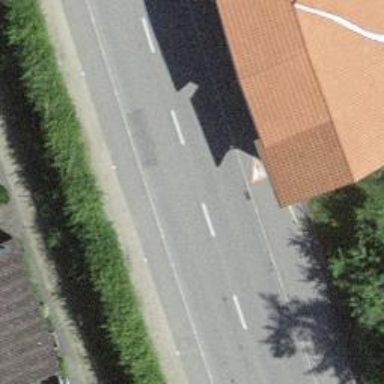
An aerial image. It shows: Secondary road with cycle track on the left side.